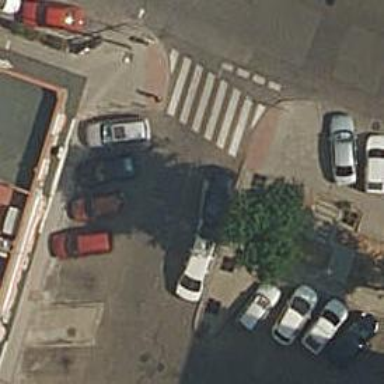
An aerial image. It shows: Sidewalk.